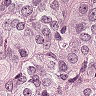
Metastatic tissue present: yes